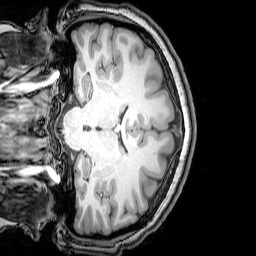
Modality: T1w
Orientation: coronal
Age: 22
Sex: female
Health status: healthy
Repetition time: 0.081 s
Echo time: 0.037 s